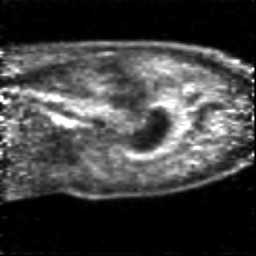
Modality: PET
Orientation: sagittal
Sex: male
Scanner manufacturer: siemens